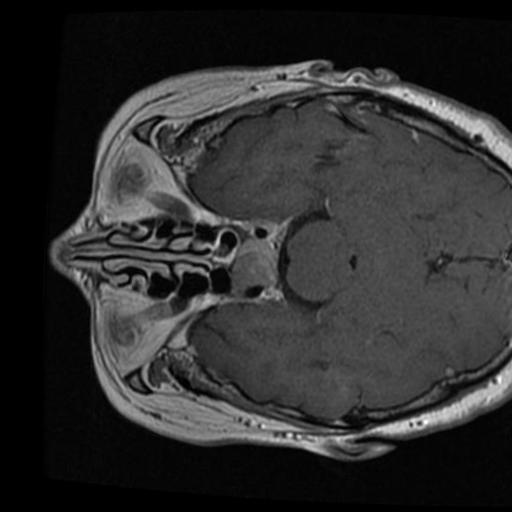
Label: brain_tumor